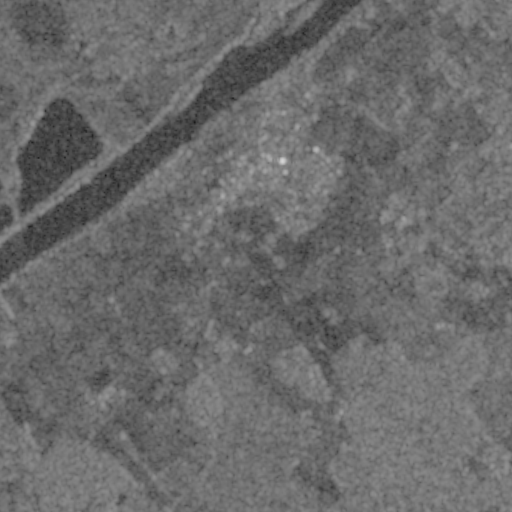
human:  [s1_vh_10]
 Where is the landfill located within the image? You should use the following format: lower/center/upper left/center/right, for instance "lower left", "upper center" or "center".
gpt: The landfill is located in the center right of the image.
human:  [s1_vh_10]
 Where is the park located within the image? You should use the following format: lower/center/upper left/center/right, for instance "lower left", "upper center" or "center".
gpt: The park is located in the upper center of the image.
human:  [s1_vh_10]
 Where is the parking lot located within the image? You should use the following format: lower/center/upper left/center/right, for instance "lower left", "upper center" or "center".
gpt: The parking lot is located in the upper center of the image.
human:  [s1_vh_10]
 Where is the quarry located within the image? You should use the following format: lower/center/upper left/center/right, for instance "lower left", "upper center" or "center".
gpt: The quarry is located in the upper left of the image.
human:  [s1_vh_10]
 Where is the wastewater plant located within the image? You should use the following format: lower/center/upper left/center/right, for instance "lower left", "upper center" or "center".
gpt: The wastewater plant is located in the upper center of the image.
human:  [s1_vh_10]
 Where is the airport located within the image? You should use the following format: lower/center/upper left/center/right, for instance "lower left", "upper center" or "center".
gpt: There is no airport in the image.

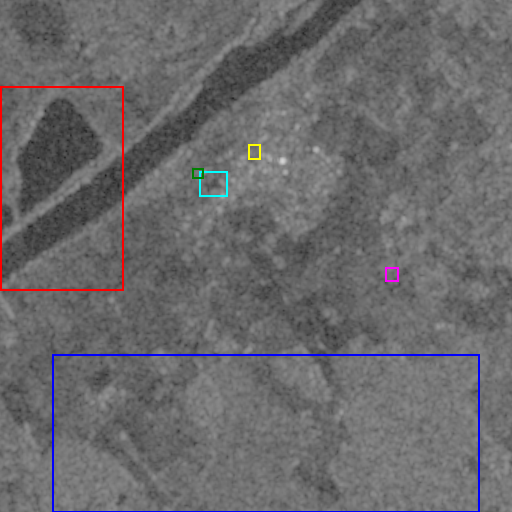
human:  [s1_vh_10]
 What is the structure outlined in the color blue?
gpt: The structure outlined in blue is a crop field.
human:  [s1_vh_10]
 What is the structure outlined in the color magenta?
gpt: The structure outlined in magenta is a landfill.
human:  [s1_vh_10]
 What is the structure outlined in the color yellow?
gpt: The structure outlined in yellow is a park.
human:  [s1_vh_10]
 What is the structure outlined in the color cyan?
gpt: The structure outlined in cyan is a parking lot.
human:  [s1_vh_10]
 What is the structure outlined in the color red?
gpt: The structure outlined in red is a quarry.
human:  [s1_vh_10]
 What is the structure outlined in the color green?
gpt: The structure outlined in green is a wastewater plant.
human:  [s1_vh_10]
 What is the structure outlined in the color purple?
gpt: There is no purple outline.